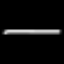
Label: line